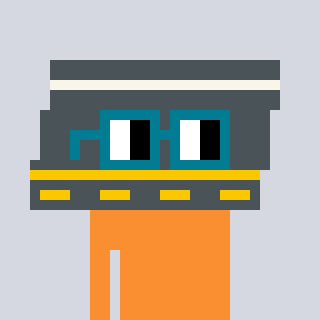
a pixel art character with square dark green glasses, a road-shaped head and a orange-colored body on a cool background